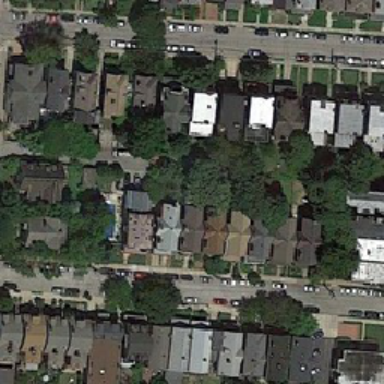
Many houses with dark roof while with many moss green plants in the middle .